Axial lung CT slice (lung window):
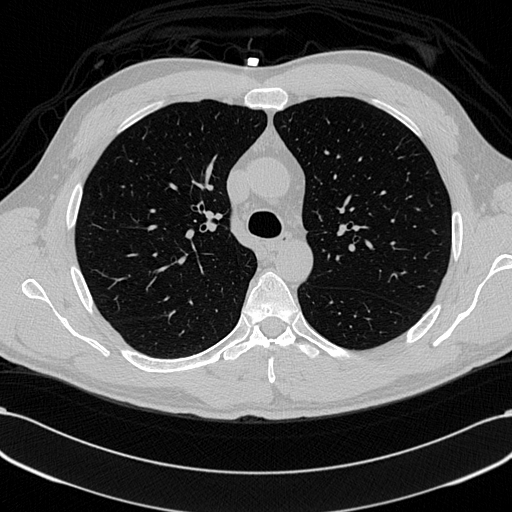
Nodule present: no